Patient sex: M
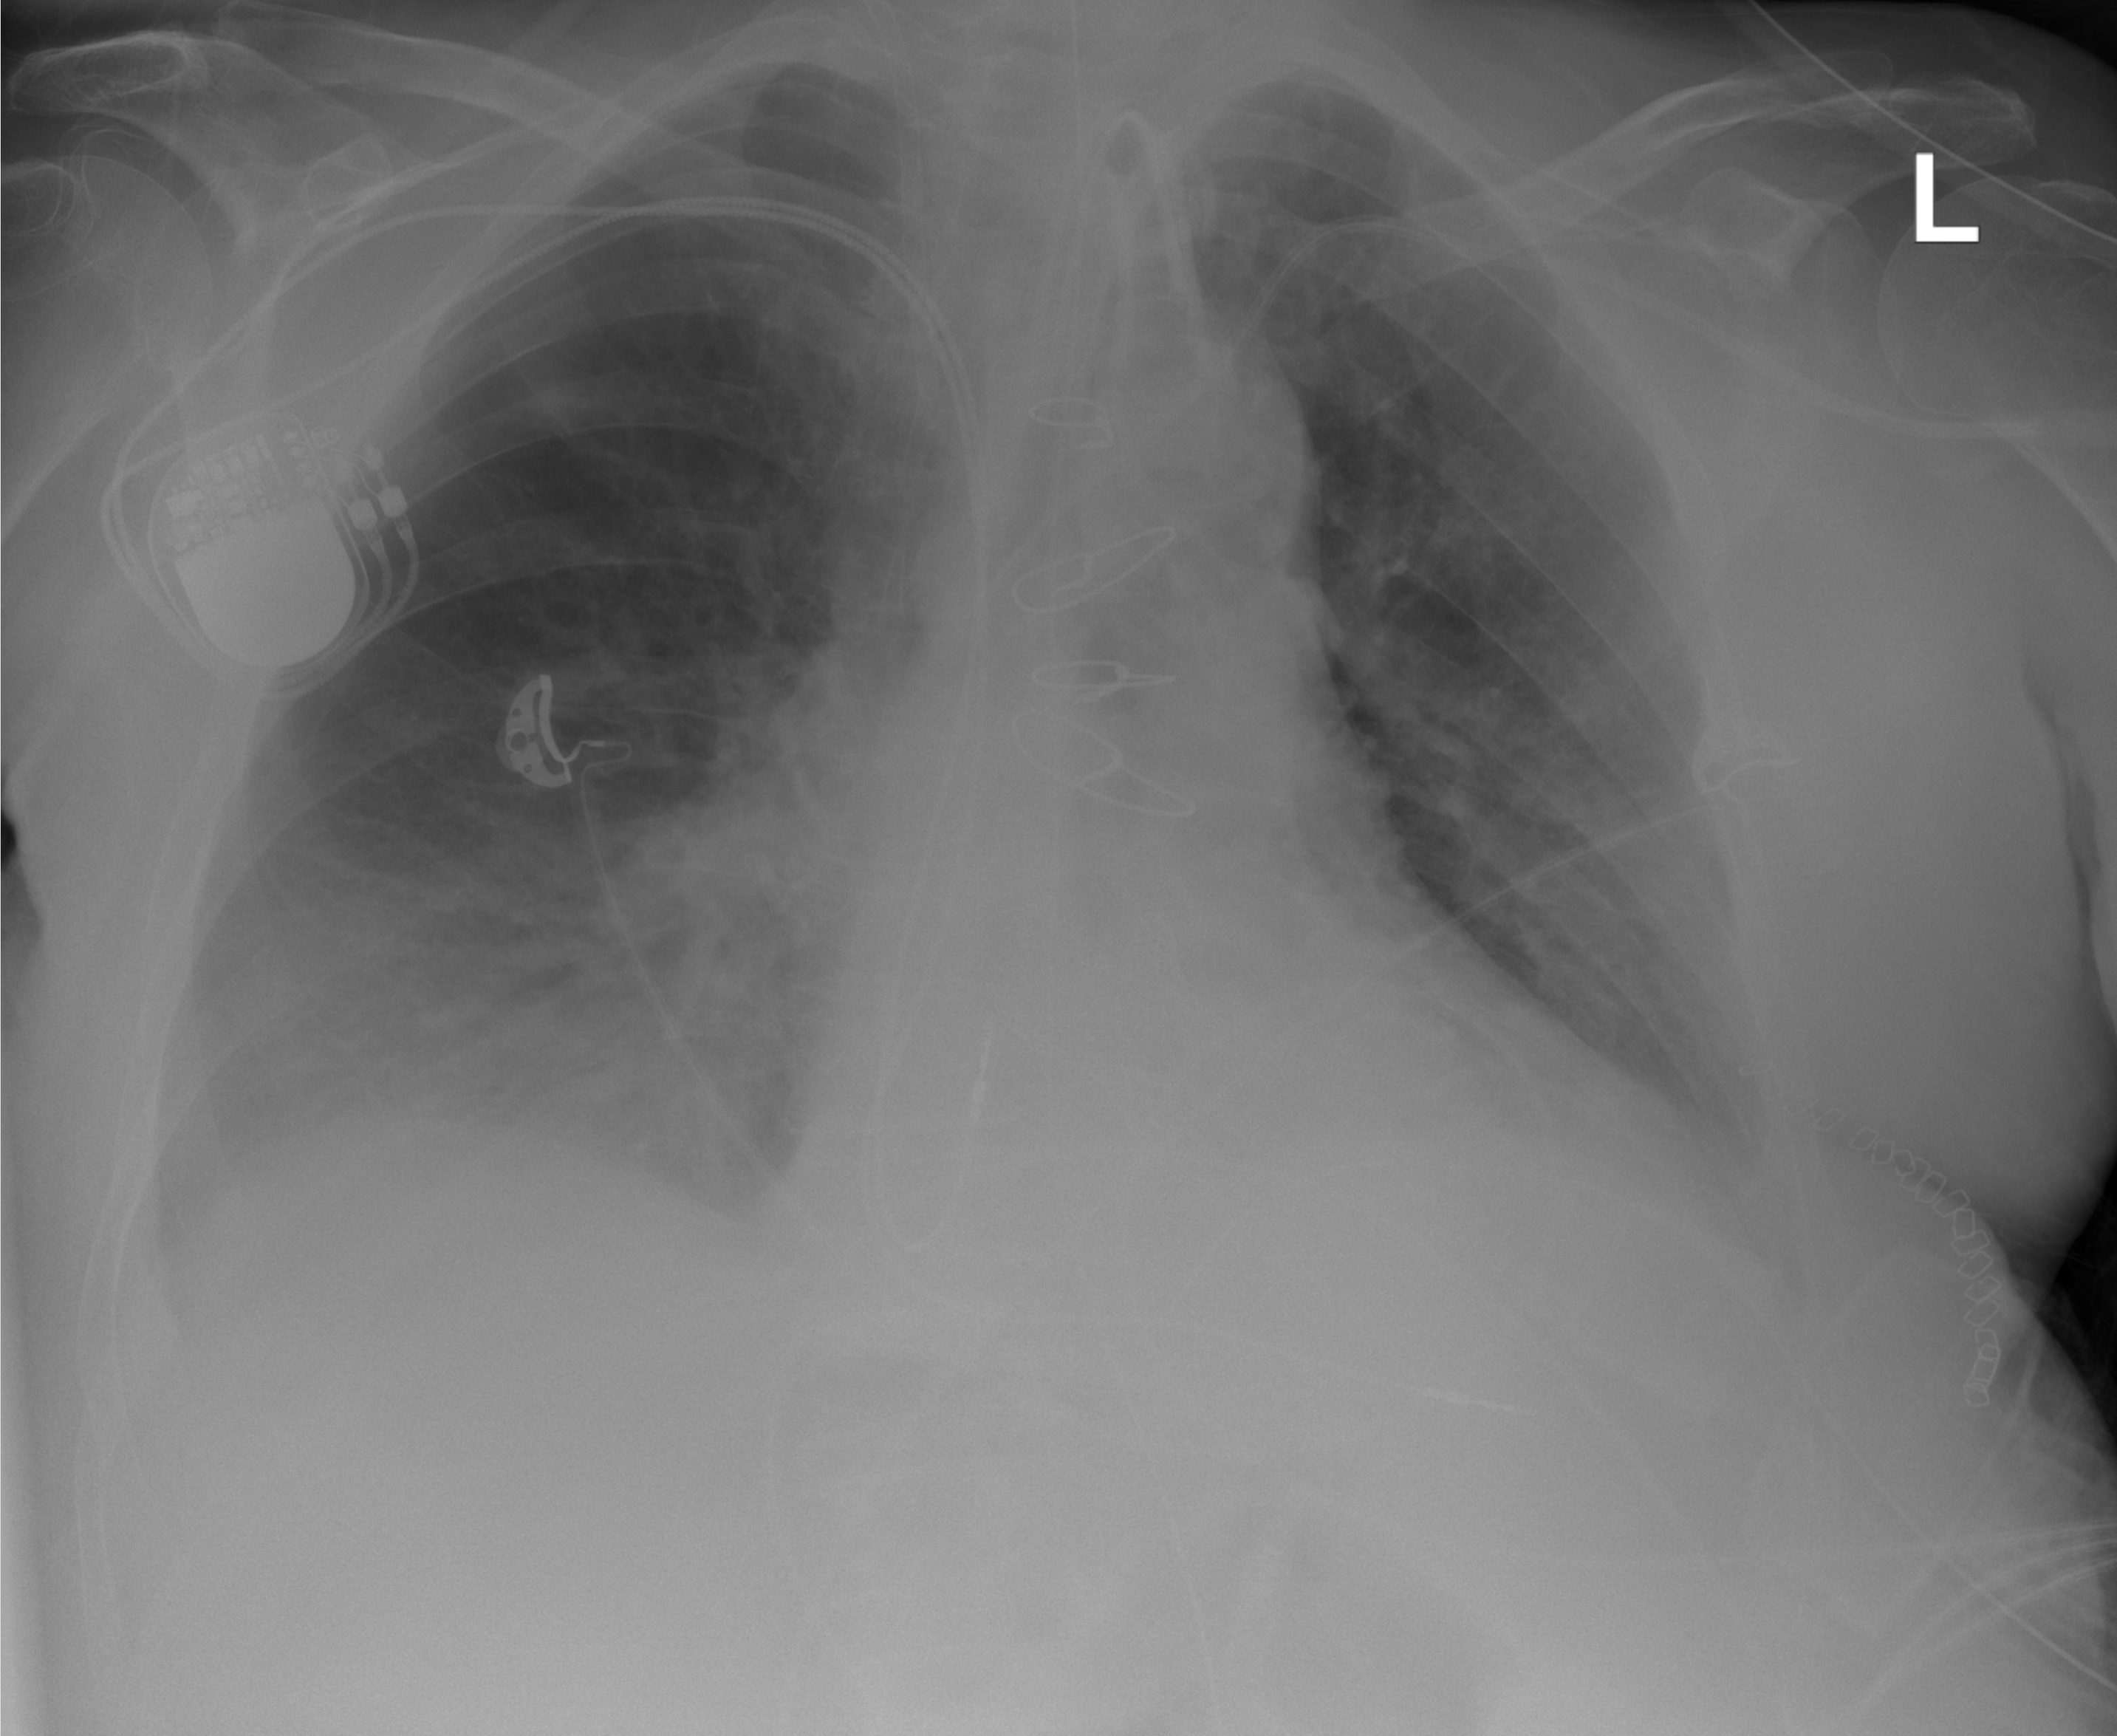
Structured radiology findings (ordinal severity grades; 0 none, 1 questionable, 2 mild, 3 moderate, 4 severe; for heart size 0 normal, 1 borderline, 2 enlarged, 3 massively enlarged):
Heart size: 0
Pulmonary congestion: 2
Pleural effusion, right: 2
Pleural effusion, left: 2
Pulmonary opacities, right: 1
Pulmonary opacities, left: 0
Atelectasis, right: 2
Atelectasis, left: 2